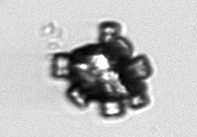
Label: Delphineis